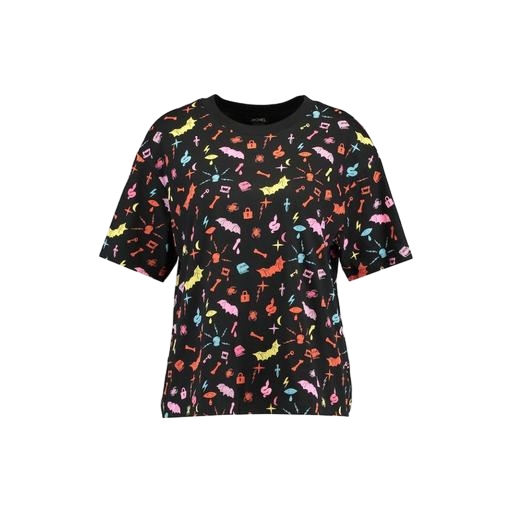
black plus size printed t-shirt only macy, multicolor black stockholm t-shirt, black printed short-sleeve top only macy, white background